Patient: sex F, age 75
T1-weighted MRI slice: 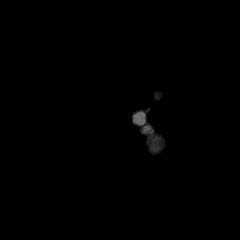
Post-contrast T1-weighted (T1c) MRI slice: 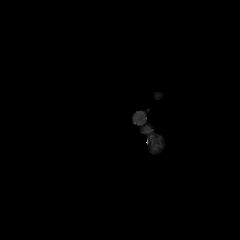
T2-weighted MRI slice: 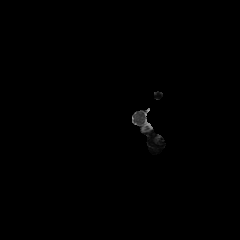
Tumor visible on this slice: no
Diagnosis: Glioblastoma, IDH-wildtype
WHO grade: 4